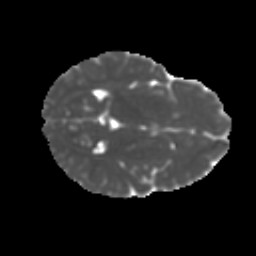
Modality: MD
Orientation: axial
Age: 14
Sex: male
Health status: ill
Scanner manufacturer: ge
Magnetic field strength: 3 T
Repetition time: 6.752 s
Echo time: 0.079 s